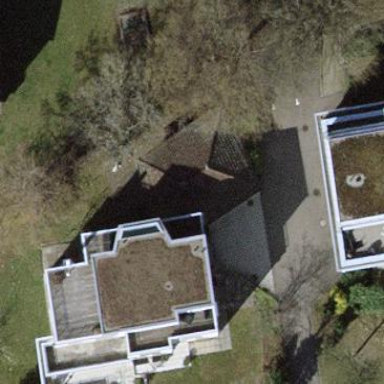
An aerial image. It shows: Group of garages.